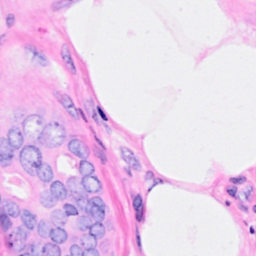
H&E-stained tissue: Breast